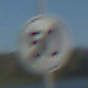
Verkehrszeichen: EndeGeschwindigkeit50
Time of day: MorningAfternoon
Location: Outdoor (Nature)
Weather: Clear
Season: NotSpecified
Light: Natural